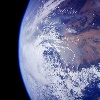
Label: cloud